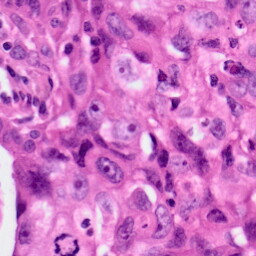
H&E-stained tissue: Lung